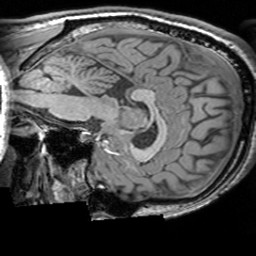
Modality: T1w
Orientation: sagittal
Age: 22
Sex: male
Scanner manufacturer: siemens
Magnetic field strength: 3 T
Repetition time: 1.63 s
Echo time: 0.00311 s